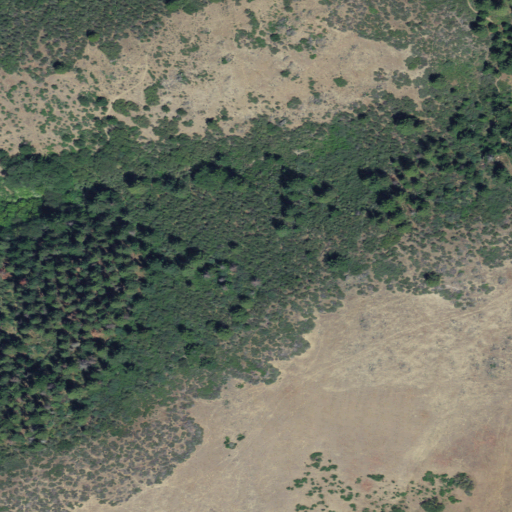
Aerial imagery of ridge(s) in Oregon named Goat Cabin Ridge containing evergreen forest, shrub, and grassland